Question: I would like to create a responsive for my Windows Universal app. I want basically a which columns horizontally fills whole space.

XAML should be like this, but I don't know which combination of I have to use.
'''
<Page>
<Page.Resources>
<CollectionViewSource x:Name="groupedItemsViewSource" IsSourceGrouped="true"/>
</Page.Resources>
<GridView ItemsSource="{Binding Source={StaticResource groupedItemsViewSource}}">
<GridView.ItemsPanel>
<ItemsPanelTemplate>
<!-- ? -->
</ItemsPanelTemplate>
</GridView.ItemsPanel>
<GridView.GroupStyle>
<GroupStyle>
<GroupStyle.HeaderTemplate>
<DataTemplate>
<!-- header -->
</DataTemplate>
</GroupStyle.HeaderTemplate>
<GroupStyle.Panel>
<ItemsPanelTemplate>
<!-- ? -->
</ItemsPanelTemplate>
</GroupStyle.Panel>
</GroupStyle>
</GridView.GroupStyle>
<GridView.ItemTemplate>
<DataTemplate>
<!-- item -->
</DataTemplate>
</GridView.ItemTemplate>
</GridView>
</Page>
'''
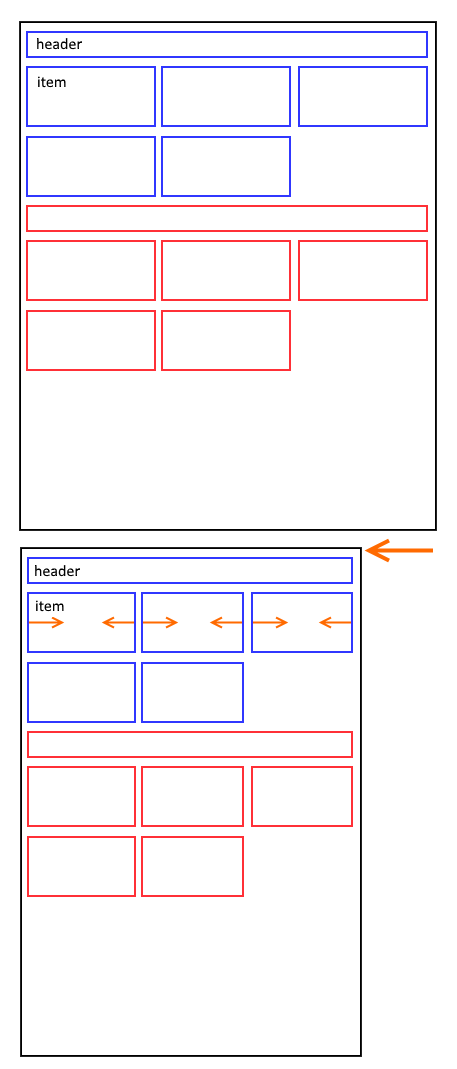
Answer: I understand your question. Honestly, you probably won't end up doing it this way. But maybe you are just wanting to learn how to do it. So, for the sake of academic inquiry I am going to answer your question.
Use this XAML:
'''
<local:MyGridView>
<ItemsControl.ItemsPanel>
<ItemsPanelTemplate>
<Grid>
<Grid.RowDefinitions>
<RowDefinition />
<RowDefinition />
<RowDefinition />
</Grid.RowDefinitions>
<Grid.ColumnDefinitions>
<ColumnDefinition />
<ColumnDefinition />
<ColumnDefinition />
</Grid.ColumnDefinitions>
</Grid>
</ItemsPanelTemplate>
</ItemsControl.ItemsPanel>
<ItemsControl.ItemContainerStyle>
<Style TargetType="GridViewItem">
<Setter Property="HorizontalContentAlignment" Value="Stretch" />
<Setter Property="VerticalContentAlignment" Value="Stretch" />
</Style>
</ItemsControl.ItemContainerStyle>
<ItemsControl.ItemTemplate>
<DataTemplate>
<Grid Background="{Binding Color}"
Margin="10"
Grid.RowSpan="{Binding RowSpan}"
Grid.ColumnSpan="{Binding ColumnSpan}"
Grid.Row="{Binding Row}"
Grid.Column="{Binding Column}">
</Grid>
</DataTemplate>
</ItemsControl.ItemTemplate>
<GridView.Items>
<local:MyItem Color="Gainsboro" Row="0" RowSpan="1" Column="0" ColumnSpan="3" />
<local:MyItem Color="Red" Row="1" RowSpan="1" Column="0" ColumnSpan="1" />
<local:MyItem Color="Green" Row="1" RowSpan="1" Column="1" ColumnSpan="1" />
<local:MyItem Color="Blue" Row="1" RowSpan="1" Column="2" ColumnSpan="1" />
<local:MyItem Color="Yellow" Row="2" RowSpan="1" Column="0" ColumnSpan="1" />
<local:MyItem Color="Orange" Row="2" RowSpan="1" Column="1" ColumnSpan="1" />
</GridView.Items>
</local:MyGridView>
'''
Use this code behind:
'''
public class MyGridView : GridView
{
protected override DependencyObject GetContainerForItemOverride()
{
var container = base.GetContainerForItemOverride() as FrameworkElement;
if (container == null) return container;
var content = ItemTemplate.LoadContent() as FrameworkElement;
if (content == null) return container;
// sync the container grid dependency properties with the content
var binding = content.GetBindingExpression(Grid.RowProperty);
if (binding != null)
container.SetBinding(Grid.RowProperty, content.GetBindingExpression(Grid.RowProperty).ParentBinding);
binding = content.GetBindingExpression(Grid.RowSpanProperty);
if (binding != null)
container.SetBinding(Grid.RowSpanProperty, binding.ParentBinding);
binding = content.GetBindingExpression(Grid.ColumnProperty);
if (binding != null)
container.SetBinding(Grid.ColumnProperty, binding.ParentBinding);
binding = content.GetBindingExpression(Grid.ColumnSpanProperty);
if (binding != null)
container.SetBinding(Grid.ColumnSpanProperty, binding.ParentBinding);
return container;
}
}
'''
This will give you EXACTLY what you asked for in your question.
Now, let's talk about why you probably won't want this approach. Dynamic size of a cell is not a feature of the 'WrapGrid', the native panel for 'GridView'. As a result, we have to switch to 'Grid', which doesn't have dynamic Rows/Columns. Could I update this example to create dynamic Rows/Columns? Of course. But that's not the point.
Internally, MS Design recommends that your margins change slightly based on the width of your 'GridView'. This, itself, is no small feat since you cannot databind to a margin. But the resulting visual is actually much improved because it gives you more space on the page as the width is decreased WITHOUT messing up the size of your data item. Once you reach a certain narrow width, you let the native 'WrapGrid' remove the column for you, rather than maintaining a fixed number of columns.
Step back for a minute and consider how you will have to write each data item in the 'GridView' with adaptive logic with your initial approach. That complexity is a needless addition to most apps. That being said, I don't know your app as well as you do. You are the developer and not me. You can decide what's best for your project.
You might be asking yourself, well how does Microsoft change the margin? The answer is that using VSM we wait for a certain width and when it occurs, we set the margin explicitly. Depending on the type of control you decide to use, you may need to inject the margin somehow, but in general, it's just a VSM action. This is important because it's not a sliding scale. That is to say, it's either the wider margin or the more narrow margin and nothing in between.
Man, I hope this makes sense.
Best of luck!